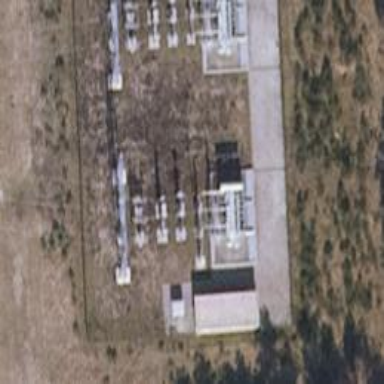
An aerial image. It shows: Outdoor power substation used for generation. The area is enclosed by fence.